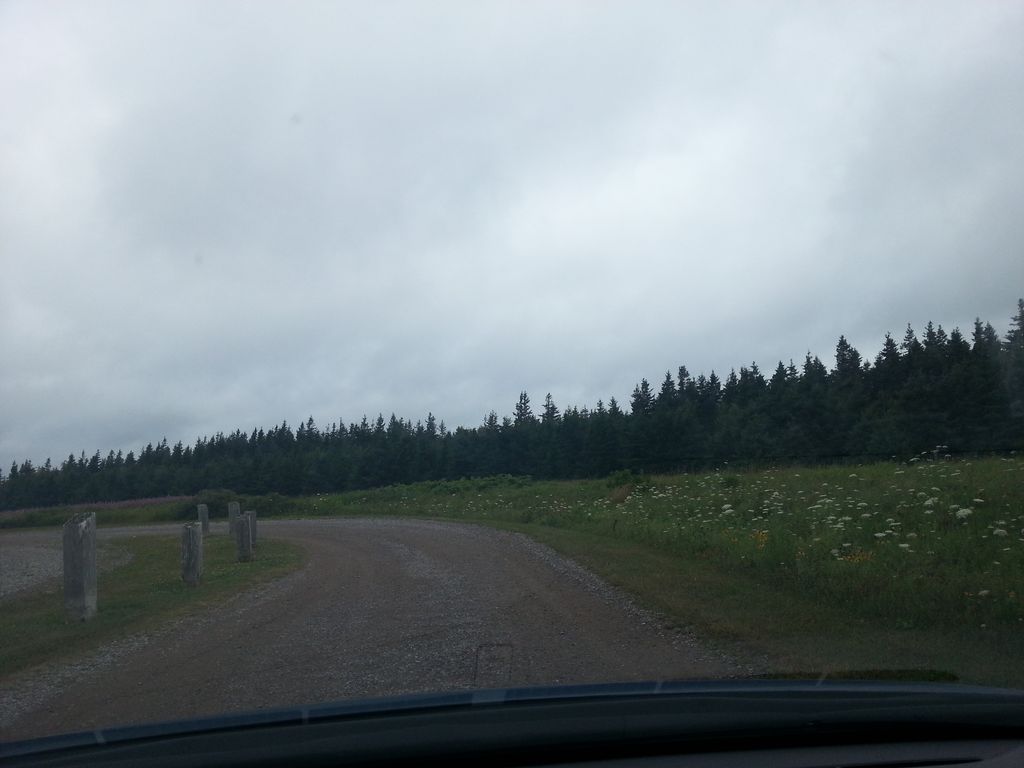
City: charlottetown